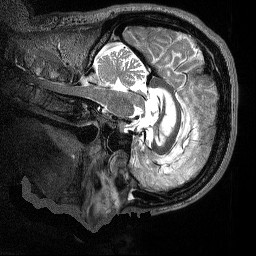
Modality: T2w
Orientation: sagittal
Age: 67
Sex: male
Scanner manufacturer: siemens
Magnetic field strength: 3 T
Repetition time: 3.2 s
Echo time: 0.564 s